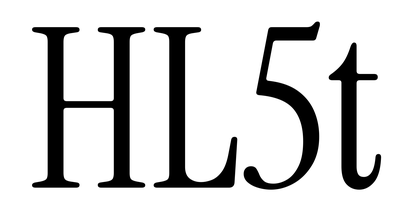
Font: InstrumentSerif-Regular